Field crop: maize
Growth stage: 2
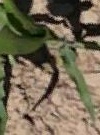
Species: maize